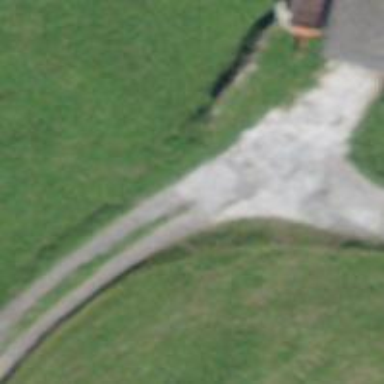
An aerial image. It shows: Dry stone wall barrier.